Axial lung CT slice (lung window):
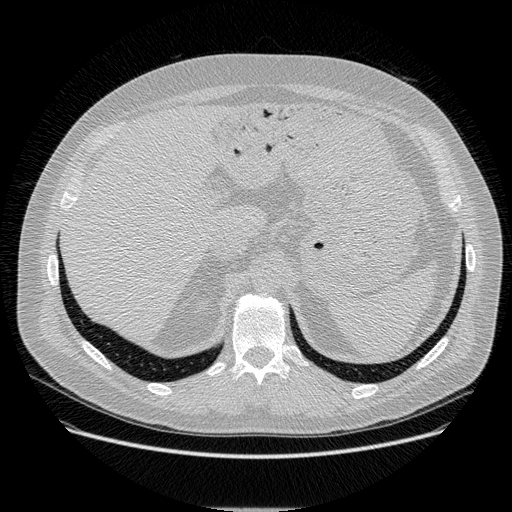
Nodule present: no